Question: I have a border around my '.tab-content' and the same border around active '.tab's. I've tried adding a transparent border on the bottom to no avail.

Is there a way to, where two borders overlap, have one override the other? Or is there a better way to accomplish this?
Here's a <URL> to show my basic set up.
'''
.tab-content {
height:200px;
width:400px;
background-color: #aaa;
border:1px solid #000;
}
.tabs-container {
height:auto;
width:400px;
background-color:#aaabbb;
}
.tabs {
width:360px;
margin-left:20px;
}
.tab {
display:inline-block;
padding:5px 20px;
}
.tab.active {
border-left:1px solid #000;
border-right:1px solid #000;
border-top:1px solid #000;
border-bottom:transparent;
background-color: #aaa;
}
'''
'''
<div class="tabs-container">
<div class="tabs">
<div class="tab active">This Tab</div>
<div class="tab">That Tab</div>
</div>
</div>
<div class="tab-content">
</div>
'''
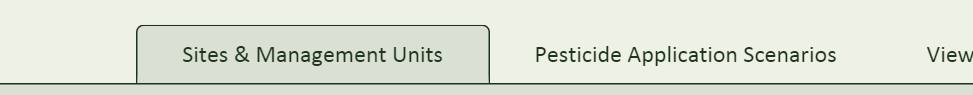
Answer: You can use a pseudo element to create the bottom border, make it the same color as the background, and position it to cover the dark line.
'''
.tab.active:after {
content: '';
border-bottom: 10px solid #aaa;
position: absolute;
bottom: -1px;
left: 0;
width: 100%;
}
'''
'''
.tab-content {
height:200px;
width:400px;
background-color: #aaa;
border:1px solid #000;
}
.tabs-container {
height:auto;
width:400px;
background-color:#aaabbb;
}
.tabs {
width:360px;
margin-left:20px;
}
.tab {
display:inline-block;
padding:5px 20px;
}
.tab.active {
border-left:1px solid #000;
border-right:1px solid #000;
border-top:1px solid #000;
background-color: #aaa;
position: relative;
}
.tab.active:after {
content: '';
border-bottom:10px solid #aaa;
position: absolute;
bottom: -1px;
left: 0;
width: 100%;
}
'''
'''
<div class="tabs-container">
<div class="tabs">
<div class="tab active">This Tab</div>
<div class="tab">That Tab</div>
</div>
</div>
<div class="tab-content">
</div>
'''
Or just move the whole navbar 1px down.
'''
.tab.active {
border-left:1px solid #000;
border-right:1px solid #000;
border-top:1px solid #000;
background-color: #aaa;
position: relative;
bottom: -1px;
}
'''
'''
.tab-content {
height:200px;
width:400px;
background-color: #aaa;
border:1px solid #000;
}
.tabs-container {
height:auto;
width:400px;
background-color:#aaabbb;
}
.tabs {
width:360px;
margin-left:20px;
}
.tab {
display:inline-block;
padding:5px 20px;
}
.tab.active {
border-left:1px solid #000;
border-right:1px solid #000;
border-top:1px solid #000;
background-color: #aaa;
position: relative;
bottom: -1px;
}
/* .tab.active:after {
content: '';
border-bottom:10px solid #aaa;
position: absolute;
bottom: -1px;
left: 0;
width: 100%;
} */
'''
'''
<div class="tabs-container">
<div class="tabs">
<div class="tab active">This Tab</div>
<div class="tab">That Tab</div>
</div>
</div>
<div class="tab-content">
</div>
'''